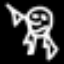
Label: frog